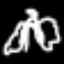
Label: angel